Here is the continuous-wavelet rendering of a rotor kit's vibration signal. Determine the machine's mechanical condition. Answer with exactly one of: normal, misalignment, unbalance, looseness.
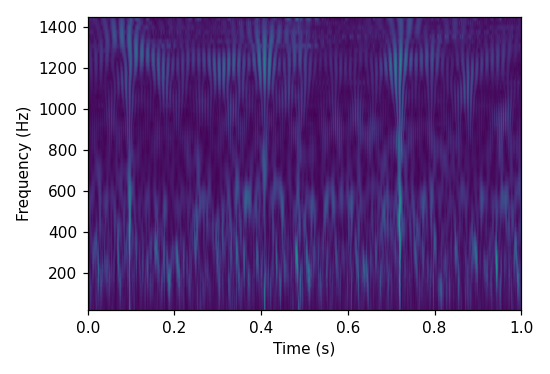
Answer: normal